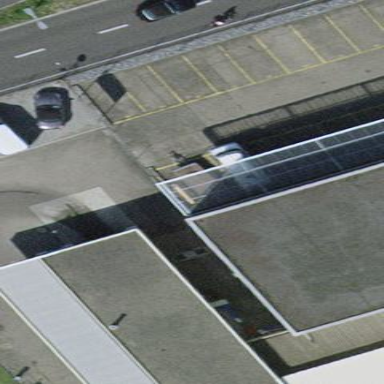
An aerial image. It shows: Commercial building.